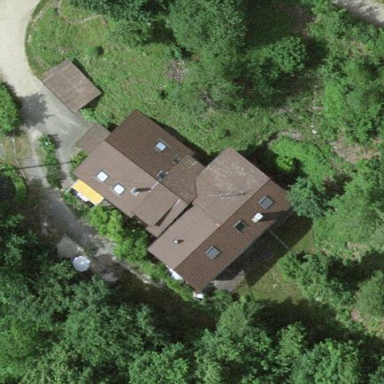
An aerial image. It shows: Simple house.